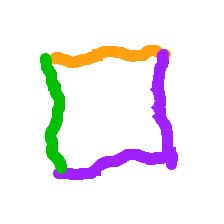
Shape: square